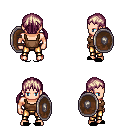
a pixel art fantasy rpg character, male body template, human, light skin, brown pirate shirt, gold greaves, white blonde twin-tailed hairstyle, black slippers, shield, four views (front, back, left, right), 2x2 character sprite sheet, small pixel art, hard edges, no anti-aliasing